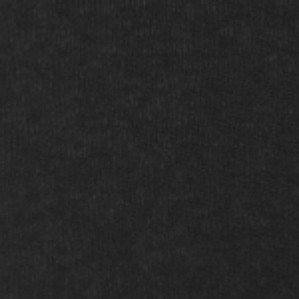
Label: frost